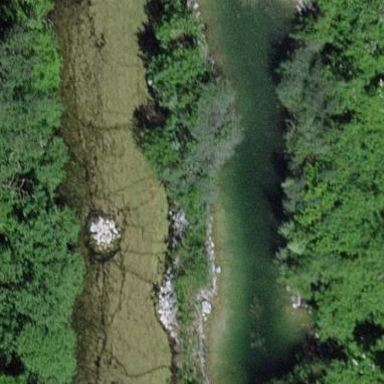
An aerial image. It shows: Pond with natural water.